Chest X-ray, AP view. Patient: 30 years old, sex F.
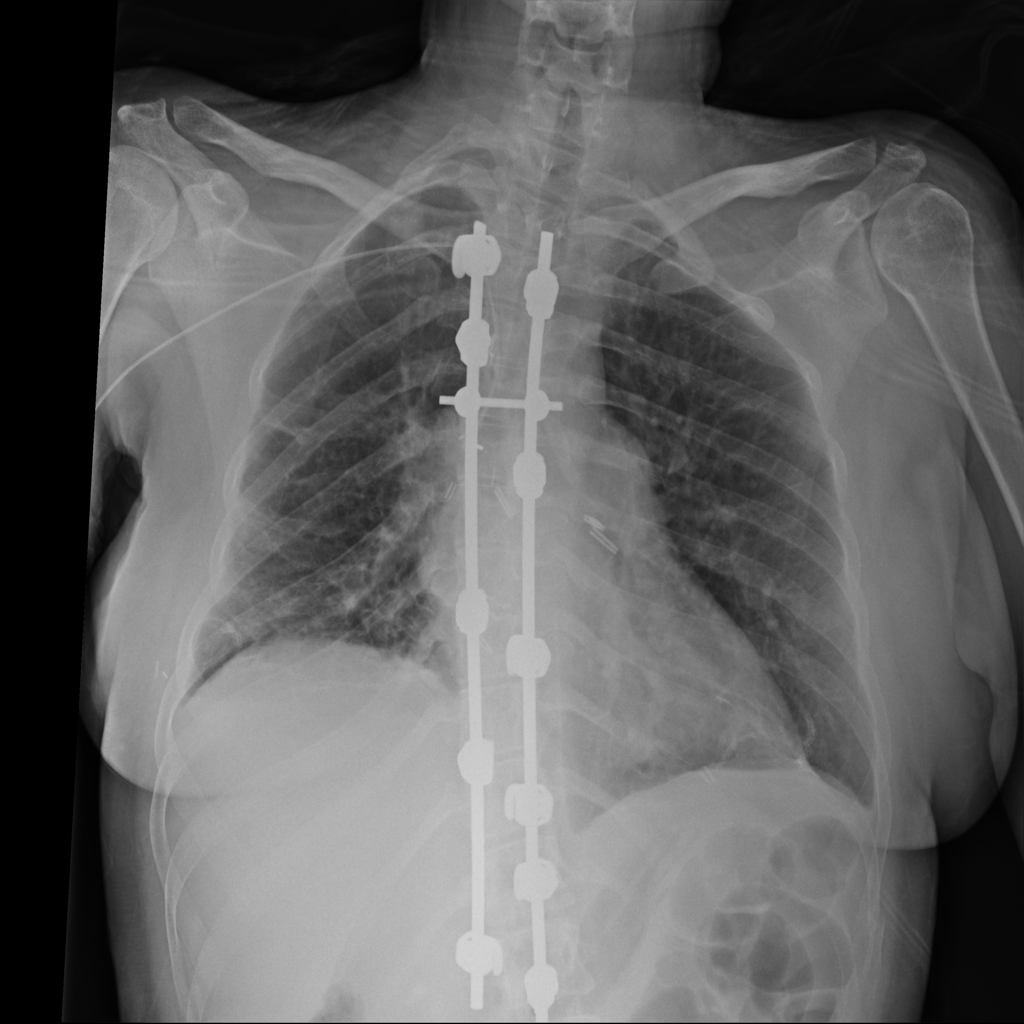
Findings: No Finding